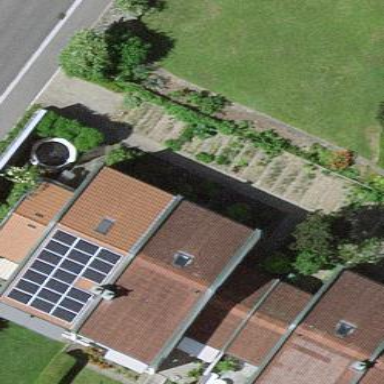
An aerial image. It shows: Simple house.